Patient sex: F
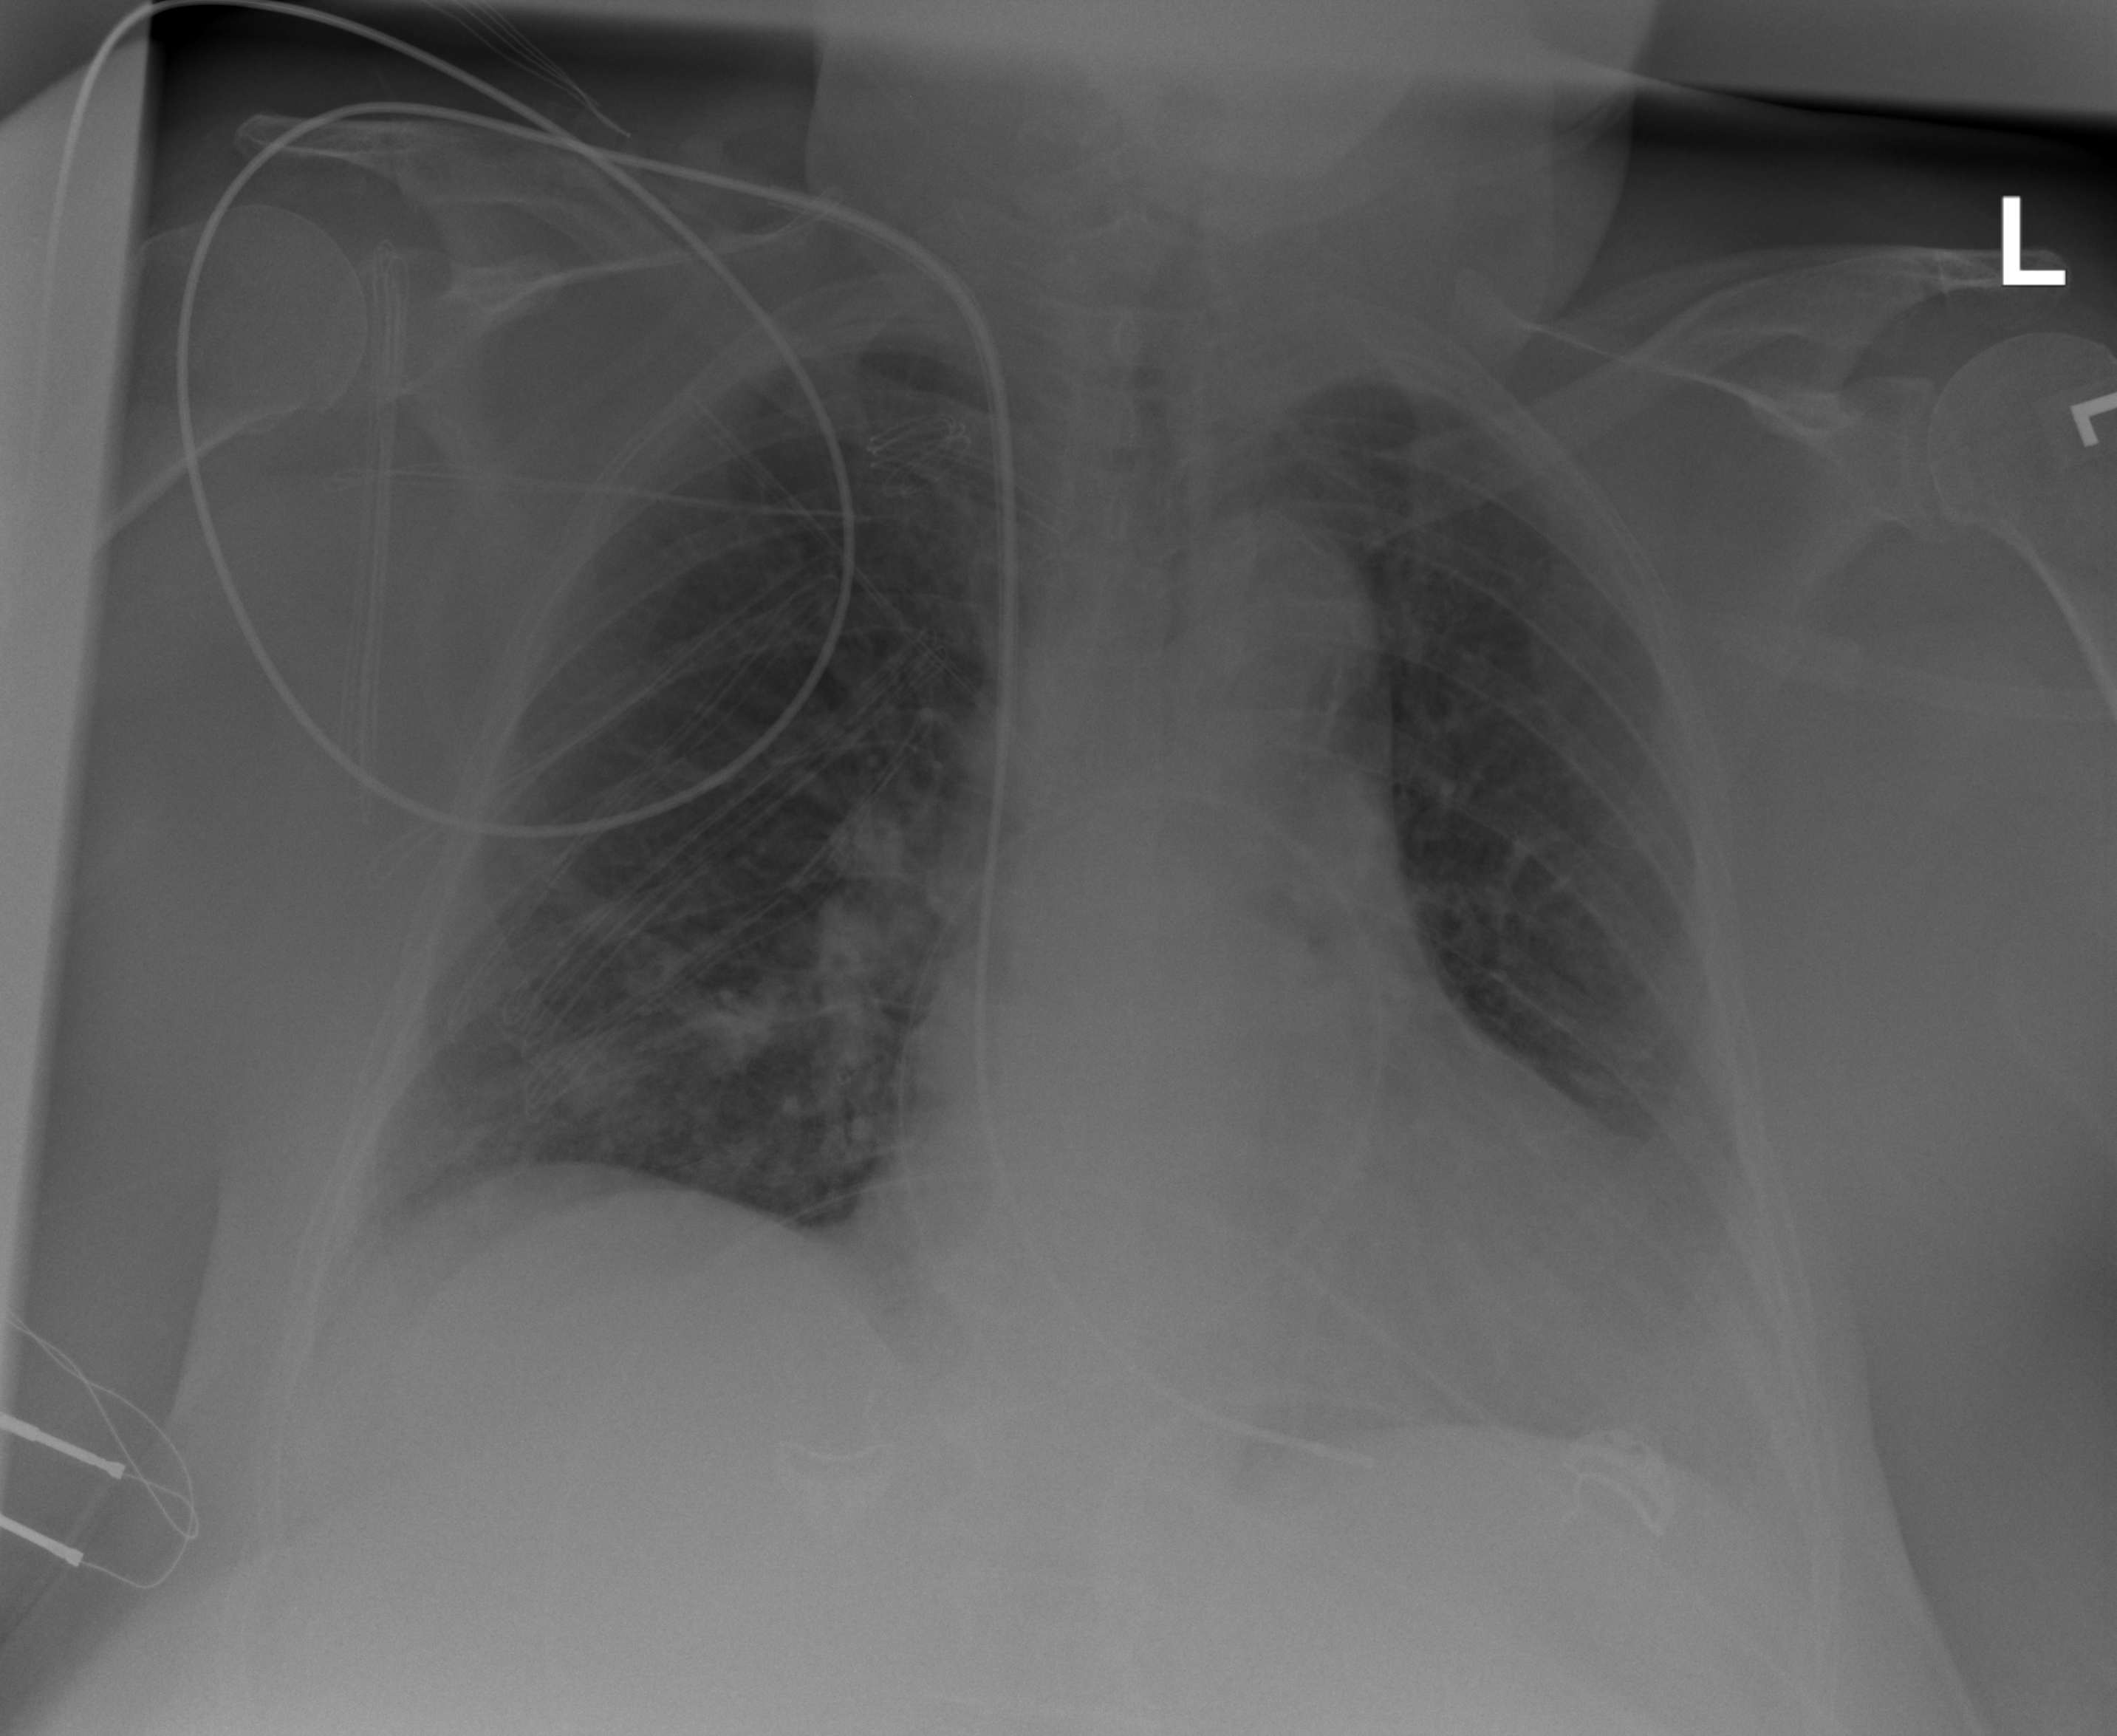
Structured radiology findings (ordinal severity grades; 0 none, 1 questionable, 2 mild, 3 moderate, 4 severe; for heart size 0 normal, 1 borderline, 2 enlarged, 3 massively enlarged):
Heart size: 2
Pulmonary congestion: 1
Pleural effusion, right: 0
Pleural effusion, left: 1
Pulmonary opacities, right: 0
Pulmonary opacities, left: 0
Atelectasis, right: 0
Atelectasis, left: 2